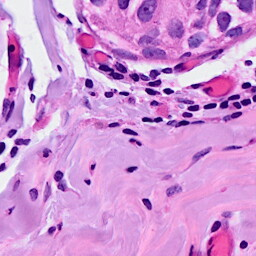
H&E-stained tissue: Breast